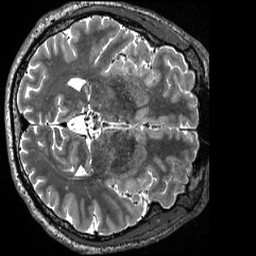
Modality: T2w
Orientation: axial
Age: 44
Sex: male
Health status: ill
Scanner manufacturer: siemens
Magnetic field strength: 3 T
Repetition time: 3.2 s
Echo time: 0.563 s